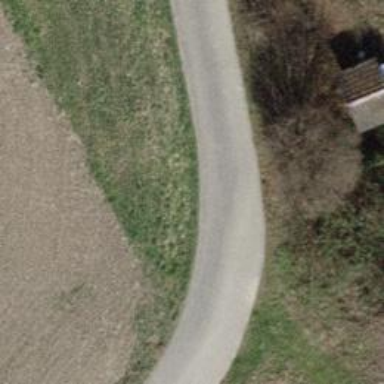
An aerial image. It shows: Service road with grade1 tracktype designed for agricultural vehicles.